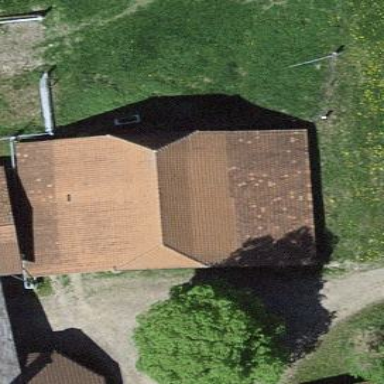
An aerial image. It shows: Garage.